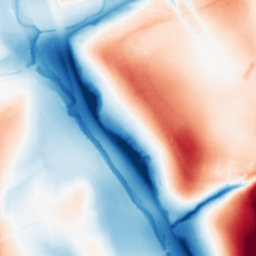
Category: classical
Decomposition family: gaussian_anisotropic
Decomposition parameters: sigma_x: 50
sigma_y: 5
Upsampling method: fft_zeropad
Upsampling parameters: scale: 2
Upsampling scale: 2